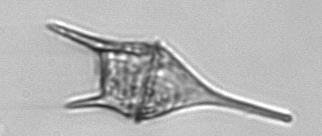
Label: Tripos_lineatus